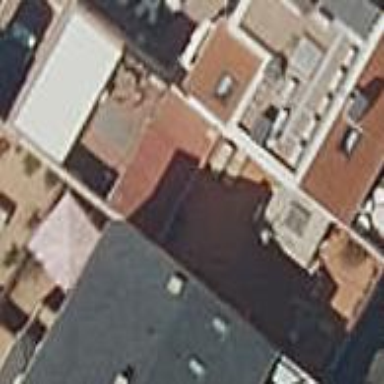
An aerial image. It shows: Image showing building with apartments.